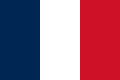
Flag of France